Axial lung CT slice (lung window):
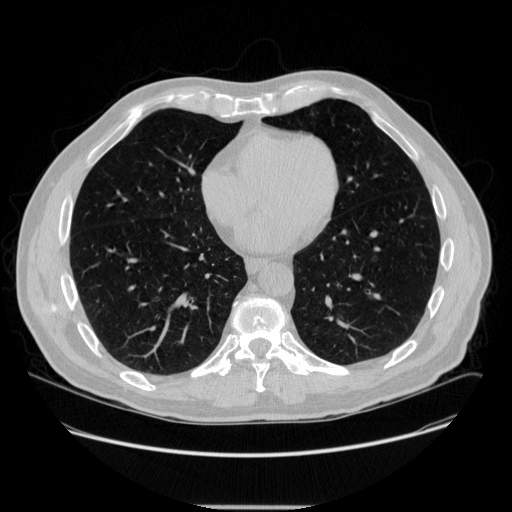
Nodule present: no